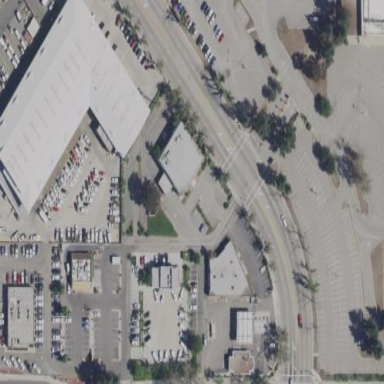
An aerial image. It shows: Car shop building.